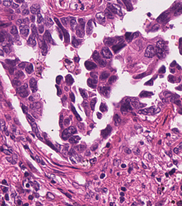
Tumor epithelial tissue: yes
Tumor-associated stroma tissue: yes
Normal tissue: no